Sex: M
Age: 71
Scanner: Avanto
Primary tumour origin: Ca Renis
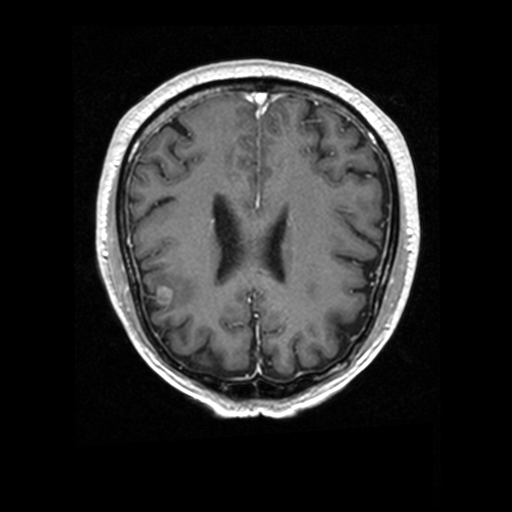
Segmented lesion volume (cc): 0.9583
Number of lesion components: 2